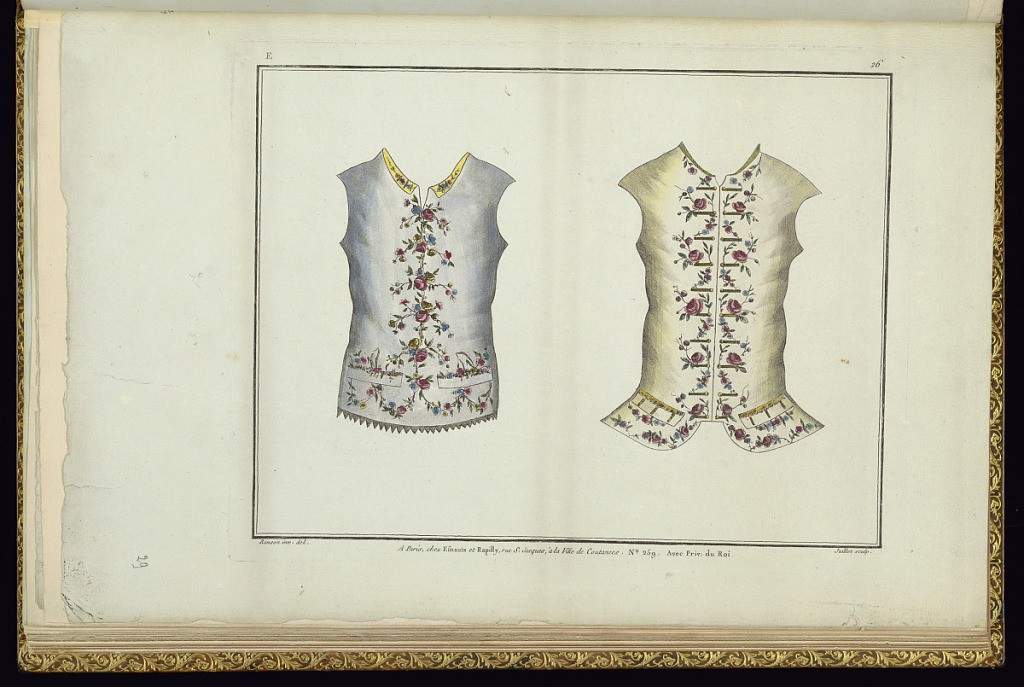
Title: Two Waistcoat Designs
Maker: Pierre Ranson, French, 1736–1786
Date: late 18th century
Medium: Etching and engraving on paper, hand-colored in watercolor
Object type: Print
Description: Designs for two embroidered men's waistcoats decorated with floral (flowers) motifs. The design to the right has front skirts and both have pockets. The plate is titled, numbered, and signed. The plate is hand-colored in green, red, purple, yellow, and blue watercolors.